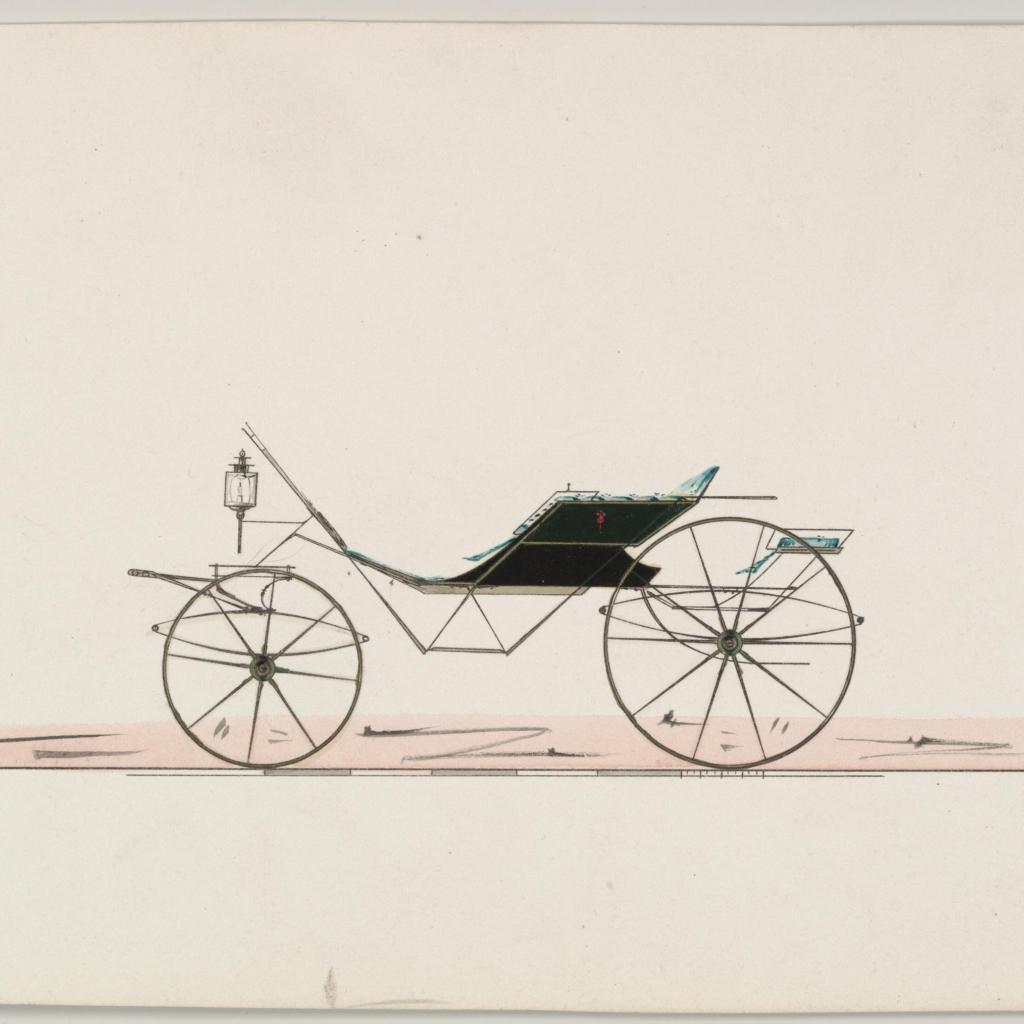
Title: Phaeton (unnumbered)
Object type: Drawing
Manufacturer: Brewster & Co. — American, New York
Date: ca. 1870
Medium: Pen and black ink, watercolor and gouache with gum arabic
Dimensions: sheet: 5 7/8 x 8 7/8 in. (14.9 x 22.5 cm)
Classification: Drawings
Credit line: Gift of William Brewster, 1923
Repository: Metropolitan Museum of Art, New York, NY